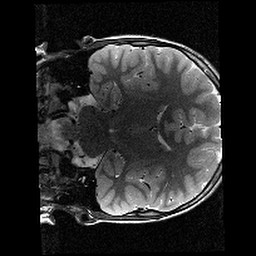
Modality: T2w
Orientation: coronal
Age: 9
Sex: male
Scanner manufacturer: siemens
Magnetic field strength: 3 T
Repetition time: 9.23 s
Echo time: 0.067 s